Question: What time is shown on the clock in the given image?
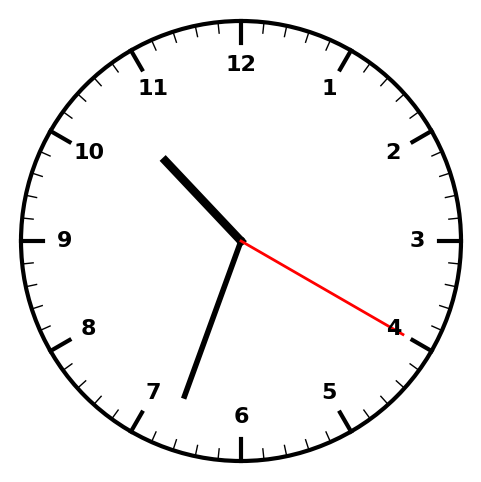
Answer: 10:33:20